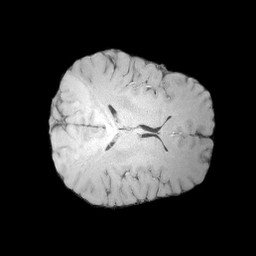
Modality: MP2RAGE
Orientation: axial